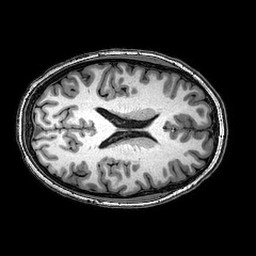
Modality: T1w
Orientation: axial
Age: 25
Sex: female
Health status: healthy
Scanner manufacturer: philips
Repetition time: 0.00815 s
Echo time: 0.00373 s